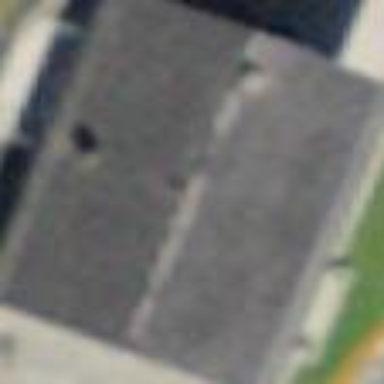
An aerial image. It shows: Gabled building with the roof oriented along its structure.